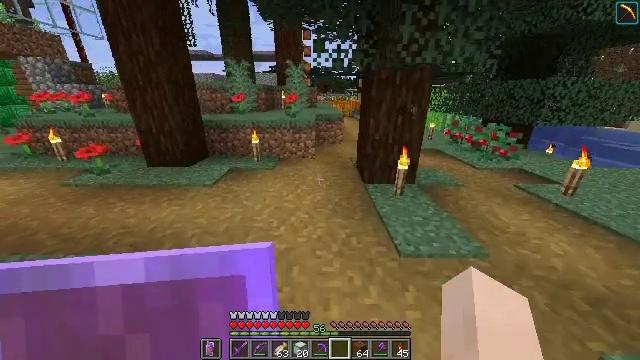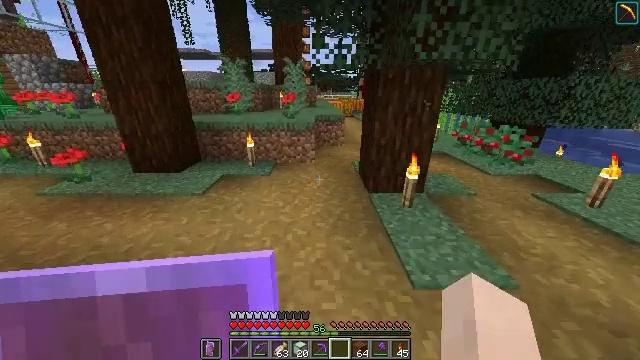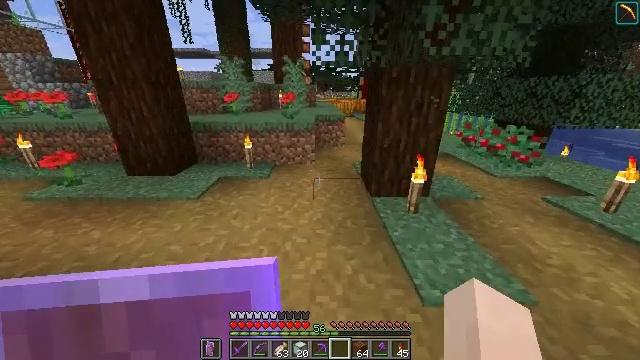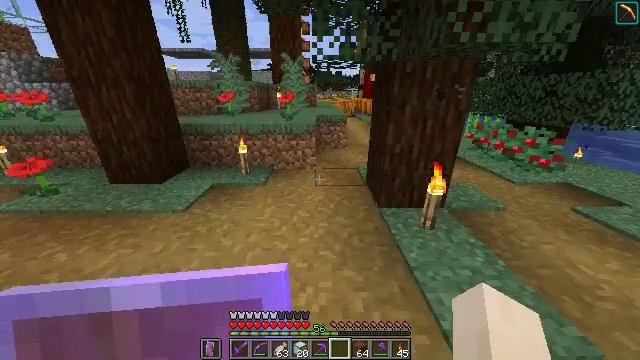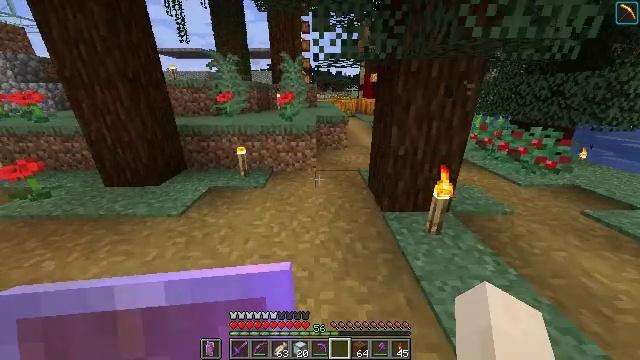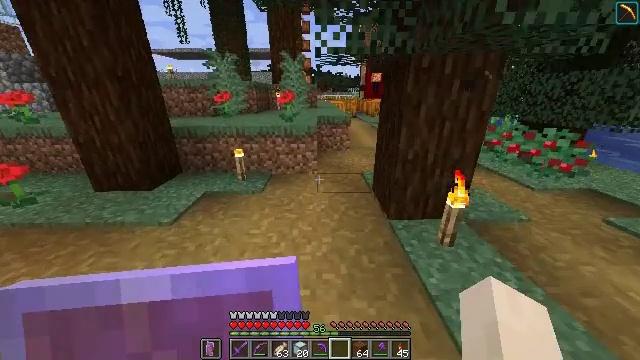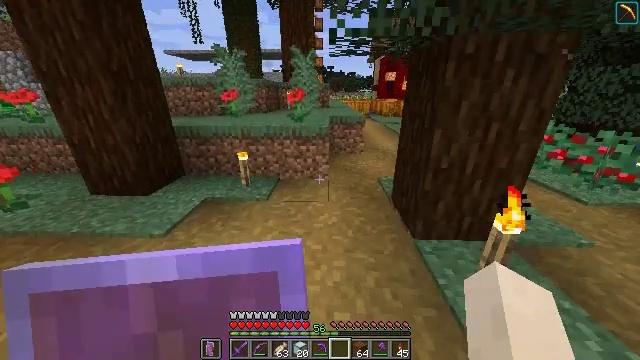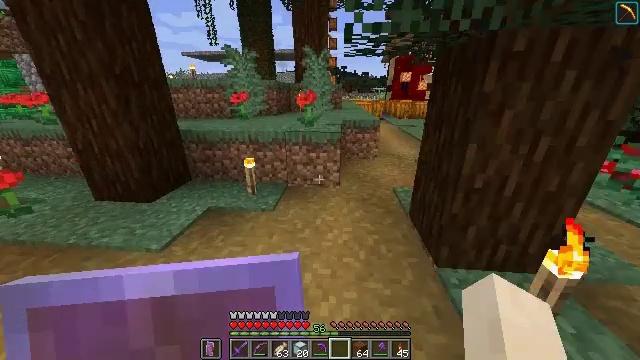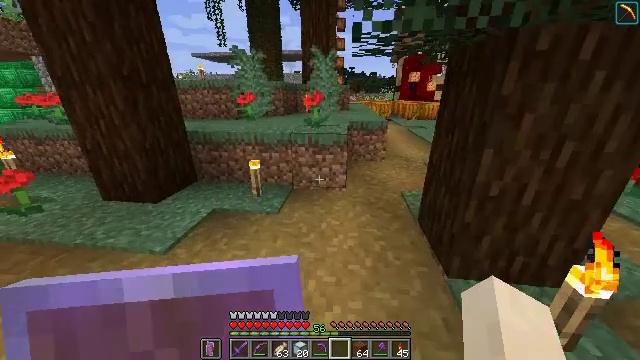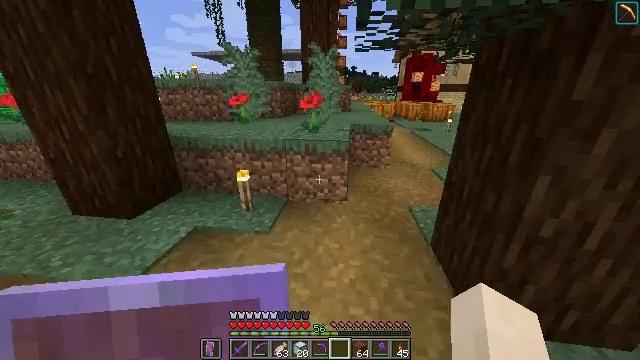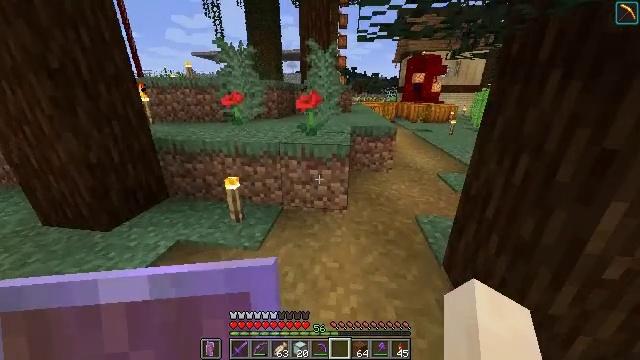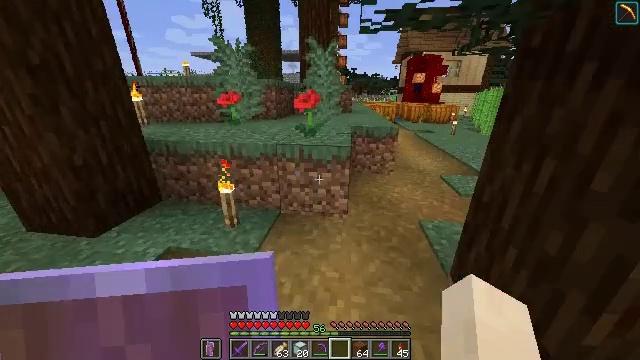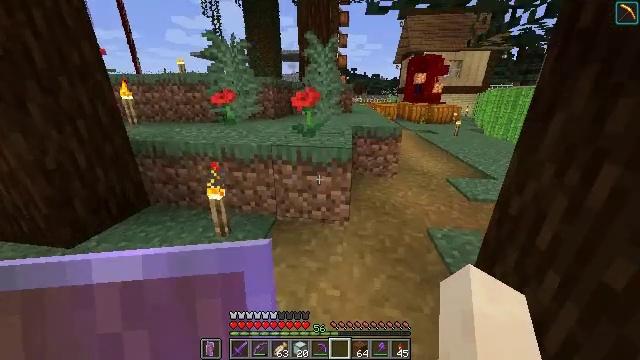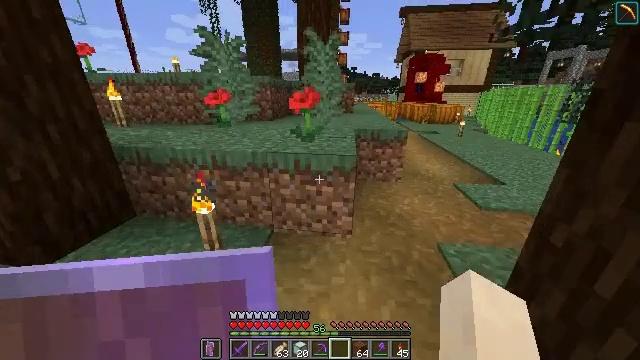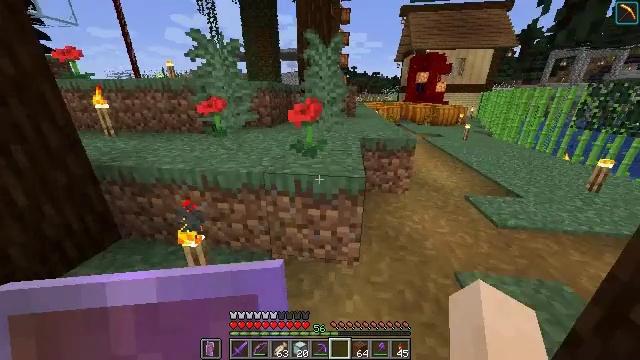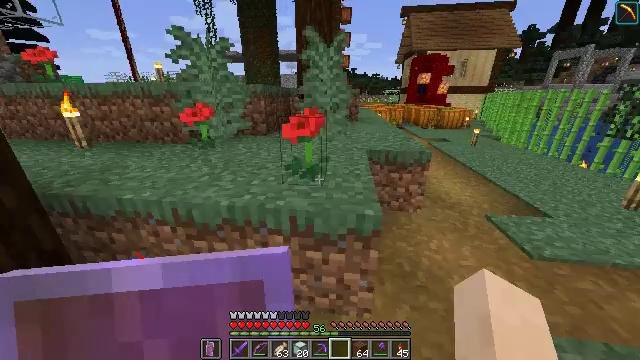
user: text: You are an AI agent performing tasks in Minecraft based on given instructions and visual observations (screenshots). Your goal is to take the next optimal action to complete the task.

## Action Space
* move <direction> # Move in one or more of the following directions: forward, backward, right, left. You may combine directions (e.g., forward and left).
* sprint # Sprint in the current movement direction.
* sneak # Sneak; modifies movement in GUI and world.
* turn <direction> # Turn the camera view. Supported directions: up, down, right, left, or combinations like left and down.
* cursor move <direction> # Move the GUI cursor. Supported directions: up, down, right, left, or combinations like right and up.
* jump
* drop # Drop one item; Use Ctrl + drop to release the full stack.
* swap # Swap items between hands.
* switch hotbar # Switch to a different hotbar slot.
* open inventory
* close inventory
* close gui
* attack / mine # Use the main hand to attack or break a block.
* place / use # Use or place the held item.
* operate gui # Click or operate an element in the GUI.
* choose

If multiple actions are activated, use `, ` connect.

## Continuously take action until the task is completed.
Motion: motion action
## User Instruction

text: Produce a brown carpet using brown wool on the crafting table.
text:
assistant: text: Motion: move forward, sprint
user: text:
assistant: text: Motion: move forward, sprint
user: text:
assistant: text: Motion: move forward, sprint
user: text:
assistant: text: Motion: move forward, sprint
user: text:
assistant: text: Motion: move forward, sprint
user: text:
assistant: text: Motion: move forward, sprint, turn left
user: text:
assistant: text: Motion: move forward, sprint, turn left
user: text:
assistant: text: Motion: move forward, sprint, turn left
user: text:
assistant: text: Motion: move forward, sprint
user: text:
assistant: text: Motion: move forward, sprint
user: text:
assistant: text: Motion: move forward, sprint
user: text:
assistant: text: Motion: move forward, sprint
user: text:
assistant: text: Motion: move forward, sprint
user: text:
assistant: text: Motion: move forward, sprint, jump
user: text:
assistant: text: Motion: move forward, sprint, jump
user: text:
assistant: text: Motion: move forward, sprint, jump
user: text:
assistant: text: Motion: move forward, sprint, jump
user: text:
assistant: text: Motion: move forward, sprint
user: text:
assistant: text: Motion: move forward, sprint
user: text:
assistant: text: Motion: move forward, sprint
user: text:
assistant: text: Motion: move forward, sprint
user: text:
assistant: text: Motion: move forward, sprint
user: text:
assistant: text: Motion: move forward, sprint
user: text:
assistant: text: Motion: move forward, sprint
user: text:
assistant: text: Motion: move forward, sprint, jump
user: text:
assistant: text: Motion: move forward, sprint, turn right and up, jump
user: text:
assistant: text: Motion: move forward, sprint, jump
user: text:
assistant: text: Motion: move forward, sprint, jump
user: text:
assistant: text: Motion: move forward, sprint, jump
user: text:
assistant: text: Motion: move forward, sprint